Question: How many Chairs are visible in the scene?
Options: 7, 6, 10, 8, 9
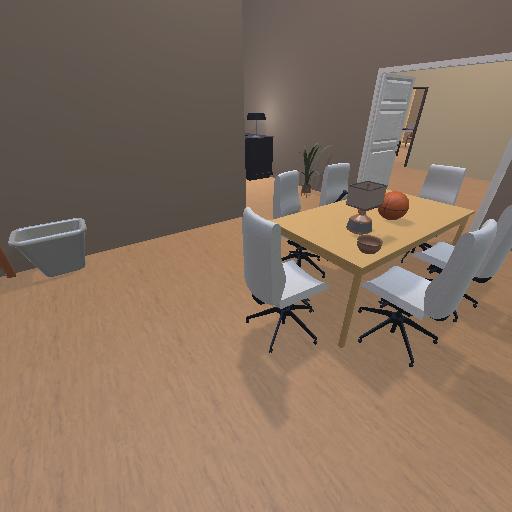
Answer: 7